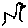
Label: bird